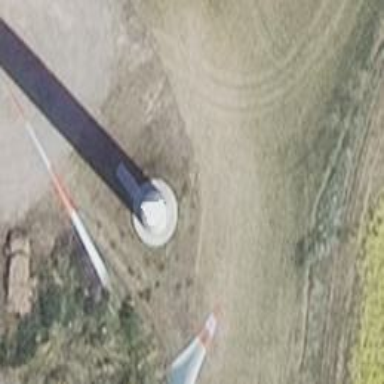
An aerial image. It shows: Wind generator with horizontal axis. The wind turbine is from Vestas.